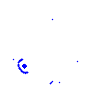
Particle: kaon